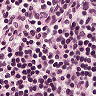
Metastatic tissue present: no